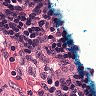
Metastatic tissue present: no